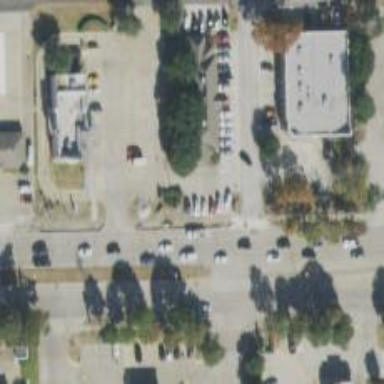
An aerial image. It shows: Secondary road with separate sidewalk.